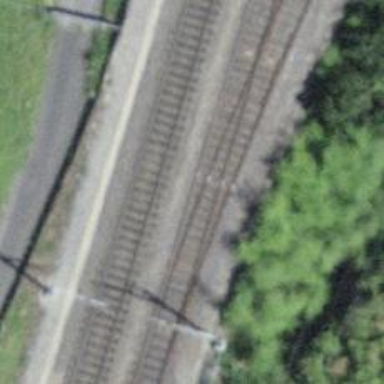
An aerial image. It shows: Railway switch.